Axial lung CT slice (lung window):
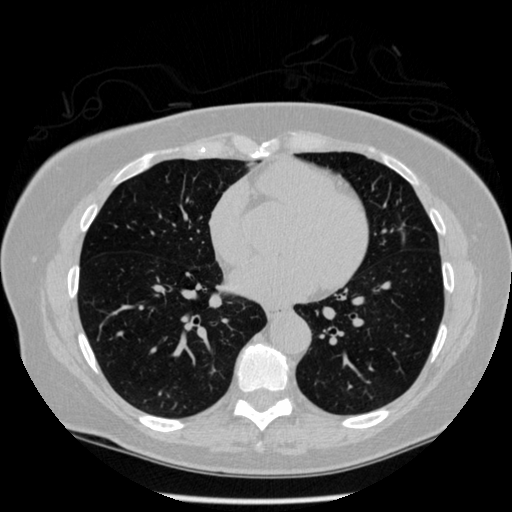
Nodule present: no